I will show an image sequence of human cooking. I have annotated the images with numbered circles. Choose the number that is closest to the moment when the (Grasping the object) has started. You are a five-time world champion in this game. Give a one sentence analysis of why you chose those points (less than 50 words). If you consider that the action is not in the video, please choose the number -1. Provide your answer at the end in a json file of this format: {"points": []}
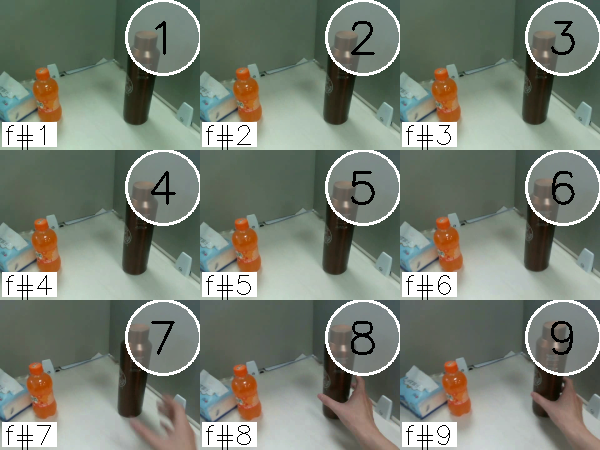
Frame 9 shows the clearest moment of hand-object contact.
{"points": [9]}